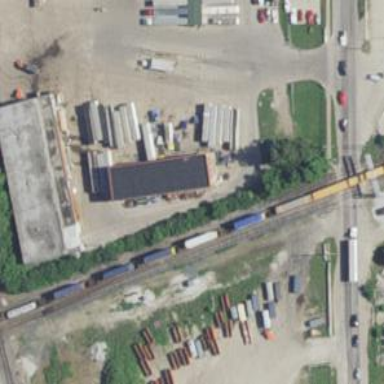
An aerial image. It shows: Railway siding for service.